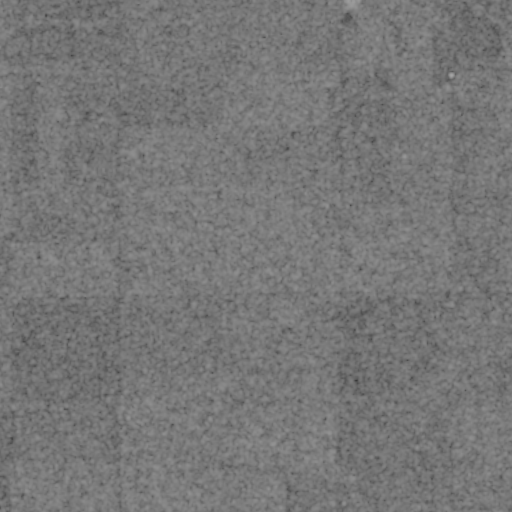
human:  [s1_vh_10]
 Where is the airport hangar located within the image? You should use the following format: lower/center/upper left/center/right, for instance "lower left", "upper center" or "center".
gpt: The airport hangar is located in the lower left of the image.
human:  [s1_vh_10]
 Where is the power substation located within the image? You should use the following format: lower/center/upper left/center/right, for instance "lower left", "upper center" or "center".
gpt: The power substation is located in the upper right of the image.
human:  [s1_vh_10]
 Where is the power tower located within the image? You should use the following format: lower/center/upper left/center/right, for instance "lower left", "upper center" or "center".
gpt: The power tower is located in the upper of the image.
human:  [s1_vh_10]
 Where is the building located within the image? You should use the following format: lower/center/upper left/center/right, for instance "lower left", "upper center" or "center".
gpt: The building is located in the lower left of the image.
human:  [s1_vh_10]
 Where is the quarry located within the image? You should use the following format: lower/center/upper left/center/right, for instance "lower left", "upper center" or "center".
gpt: There is no quarry in the image.

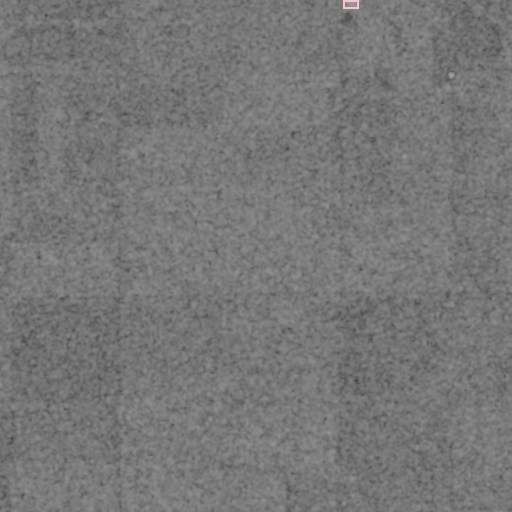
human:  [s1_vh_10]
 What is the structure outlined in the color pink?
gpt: The structure outlined in pink is a power substation.
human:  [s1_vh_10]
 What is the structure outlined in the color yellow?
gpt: There is no yellow outline.